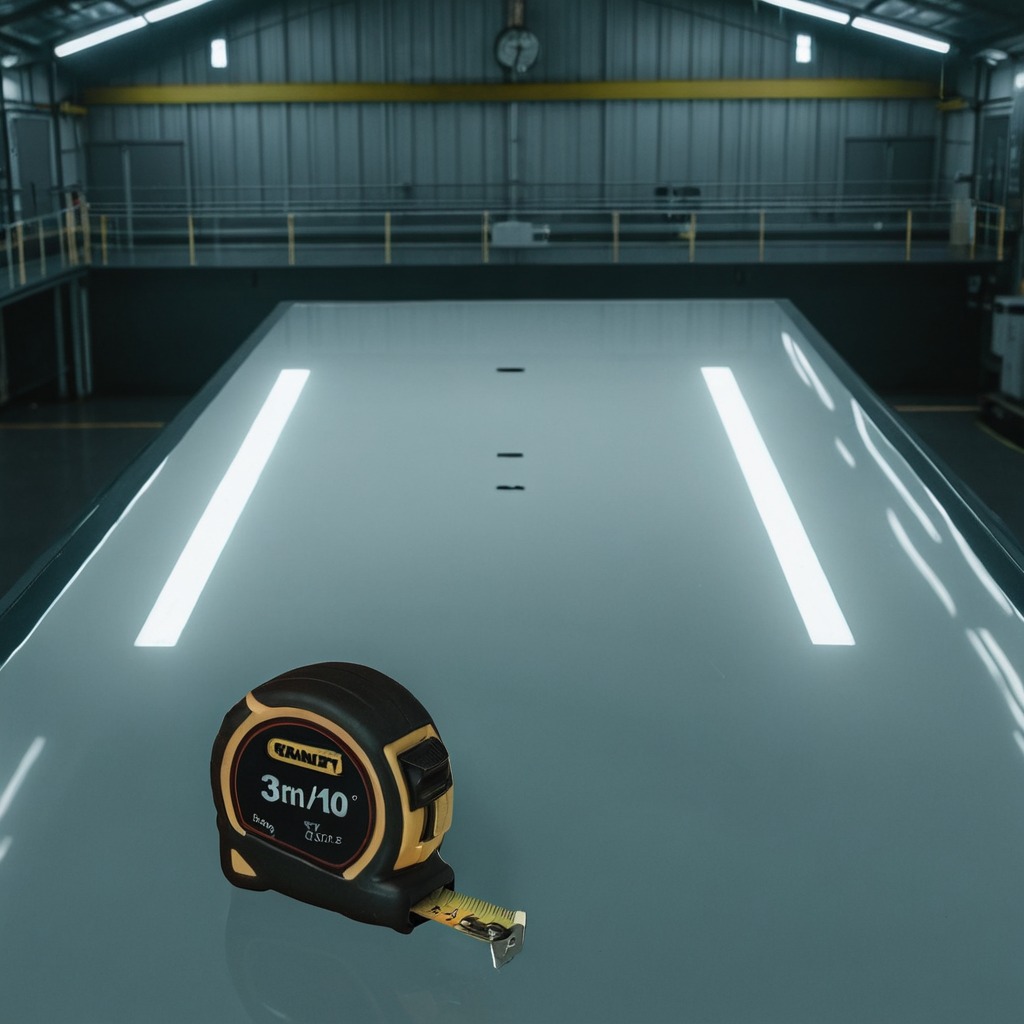
A measuring tape is lying on a high-gloss table in a ship maintenance bay industrial lighting.